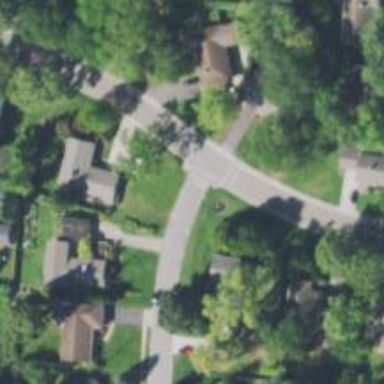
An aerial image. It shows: Residential driveway designated as service road.